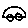
Label: car